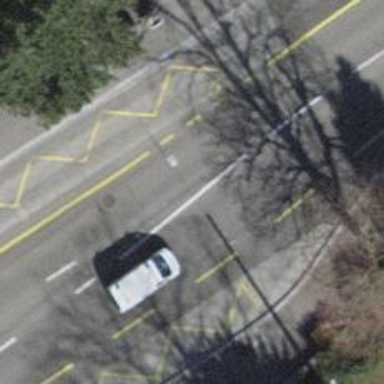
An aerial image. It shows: Trolleybus stop position for public transport.